Question: Liked the picture below.

It appears a square which is marked with a red box when I add a custom cell into my UITableView. I don't know why. Anyone can tell me?
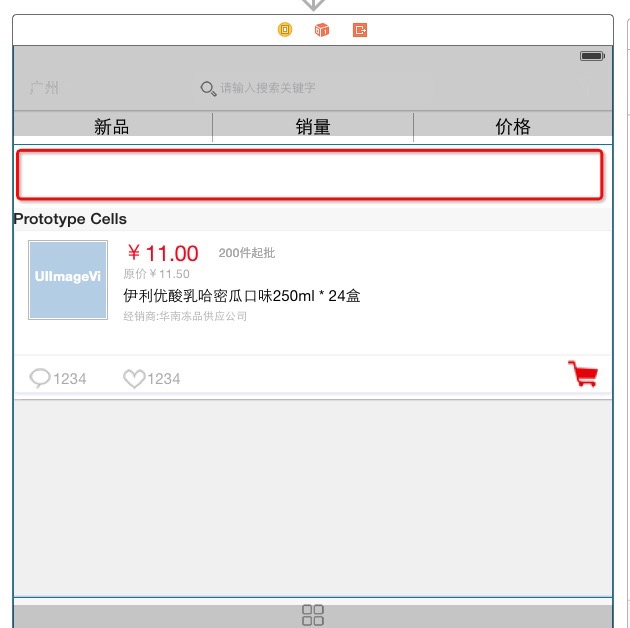
Answer: It looks like you have added a UIView inside the UITableView (above the prototype cells). You can check this in the Document Outline view:

You can select it and delete it if you don't needed.